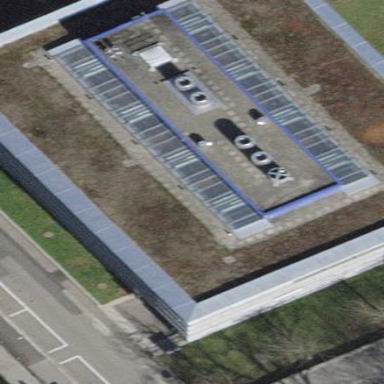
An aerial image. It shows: Government office building.